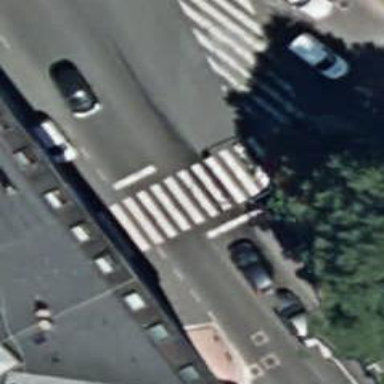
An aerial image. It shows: Road with traffic signals at the crossing.